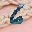
Label: 6